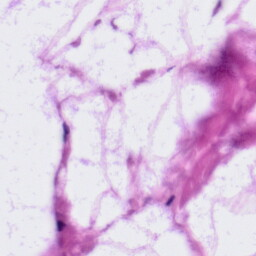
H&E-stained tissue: LymphNode